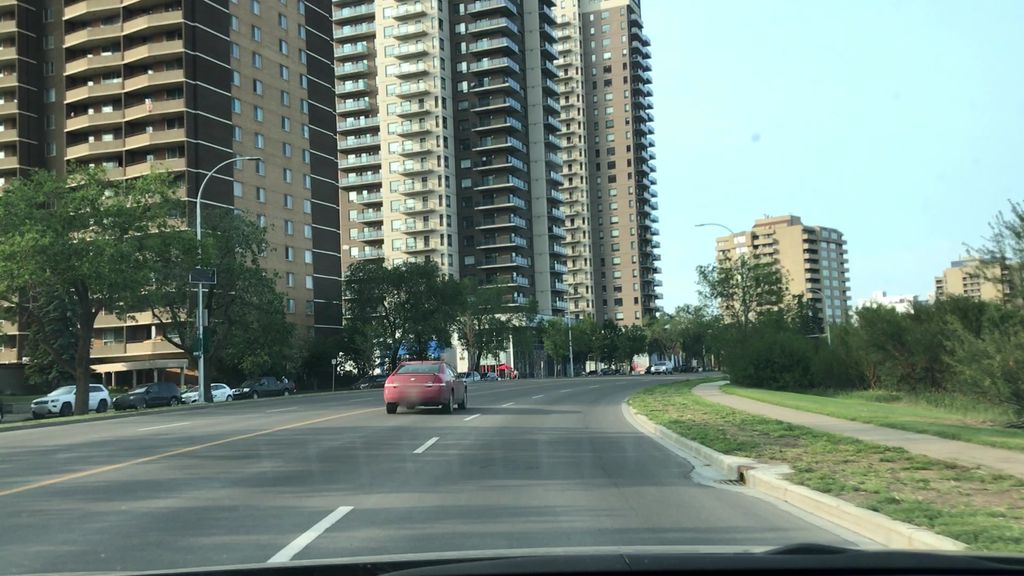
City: edmonton